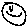
Label: smiley face